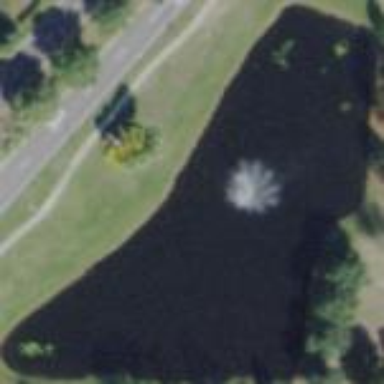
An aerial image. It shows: Serene pond surrounded by nature.